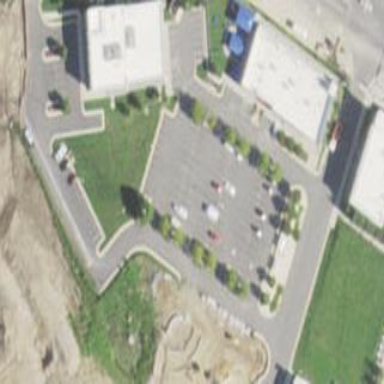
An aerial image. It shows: Parking area with asphalt surface. It is designated for bus park and ride.